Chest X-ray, AP view. Patient: 29 years old, sex M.
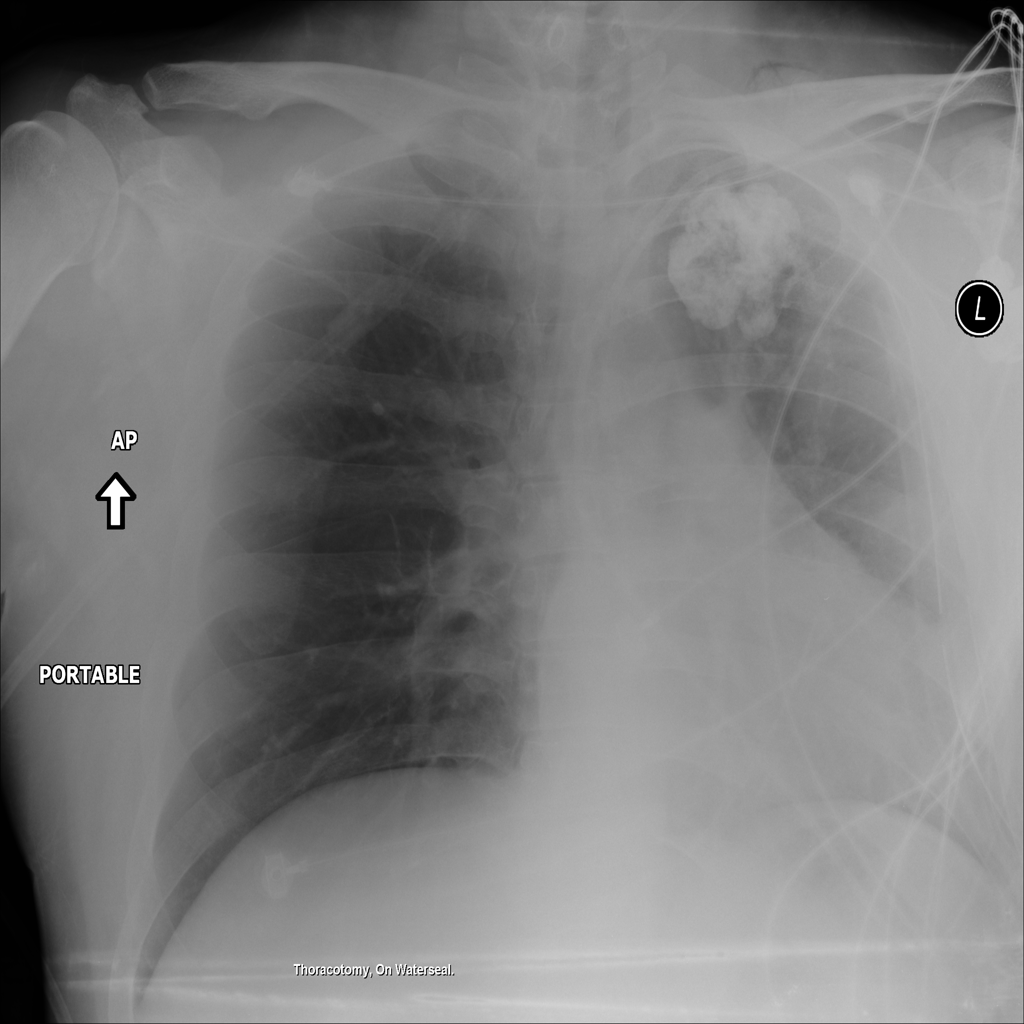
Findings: Emphysema, Pneumothorax